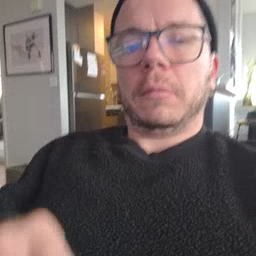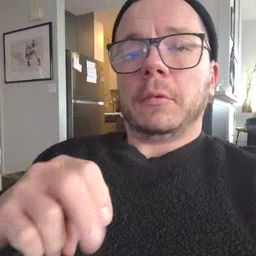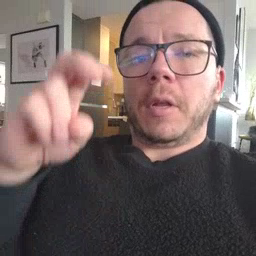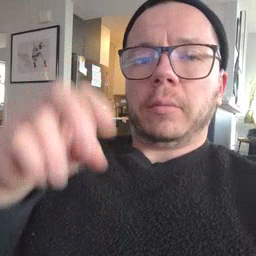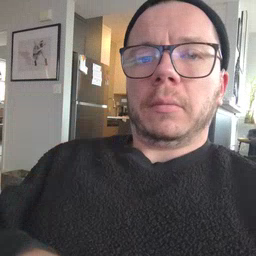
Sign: stairs